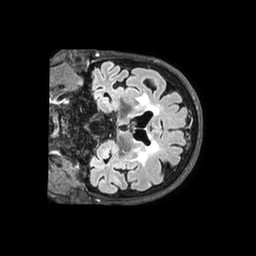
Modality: FLAIR
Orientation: coronal
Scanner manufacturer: philips
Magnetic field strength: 3 T
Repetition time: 4.8 s
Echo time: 0.34 s